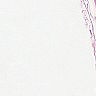
Metastatic tissue present: no